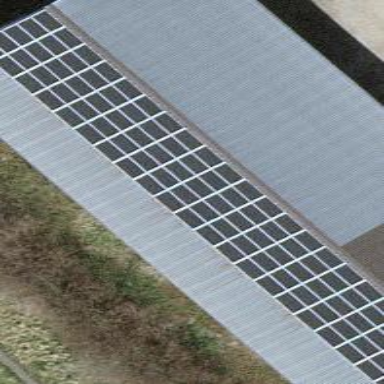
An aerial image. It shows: Solar power generator using photovoltaic panels.